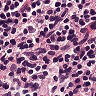
Metastatic tissue present: no